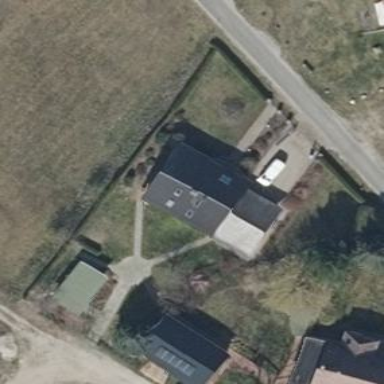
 oriented along the structure. The roof is dark grey in color."